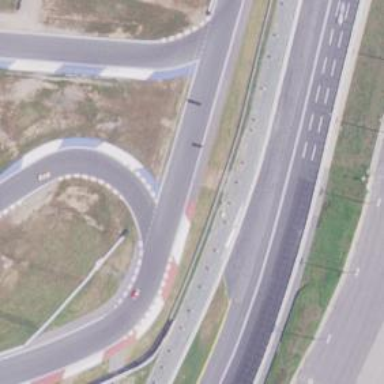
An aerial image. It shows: Raceway for motor sports.